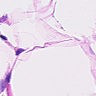
Metastatic tissue present: no